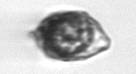
Label: Kryptoperidinium_triquetrum